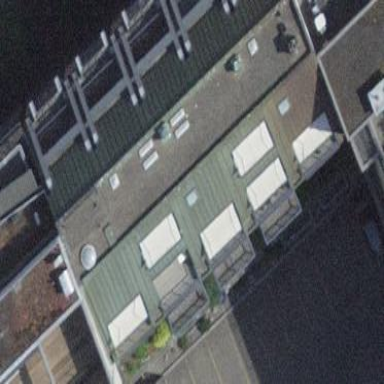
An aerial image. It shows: Office building.